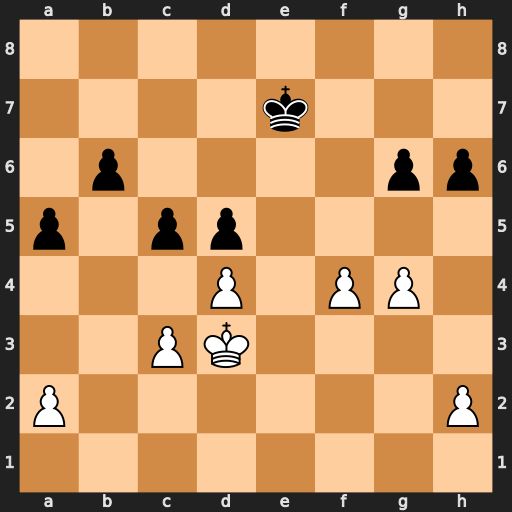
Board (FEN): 8/4k3/1p4pp/p1pp4/3P1PP1/2PK4/P6P/8
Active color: w
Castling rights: -
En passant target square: -
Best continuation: c4 dxc4+ Kxc4